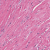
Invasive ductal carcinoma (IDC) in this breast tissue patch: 1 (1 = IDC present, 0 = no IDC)